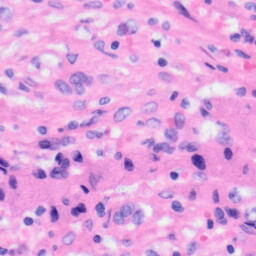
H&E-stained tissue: Liver